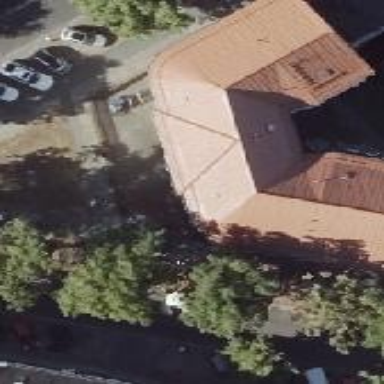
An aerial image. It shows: Gabled roof apartments building.